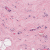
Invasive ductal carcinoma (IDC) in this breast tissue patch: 0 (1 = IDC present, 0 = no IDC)